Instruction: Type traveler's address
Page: traveler
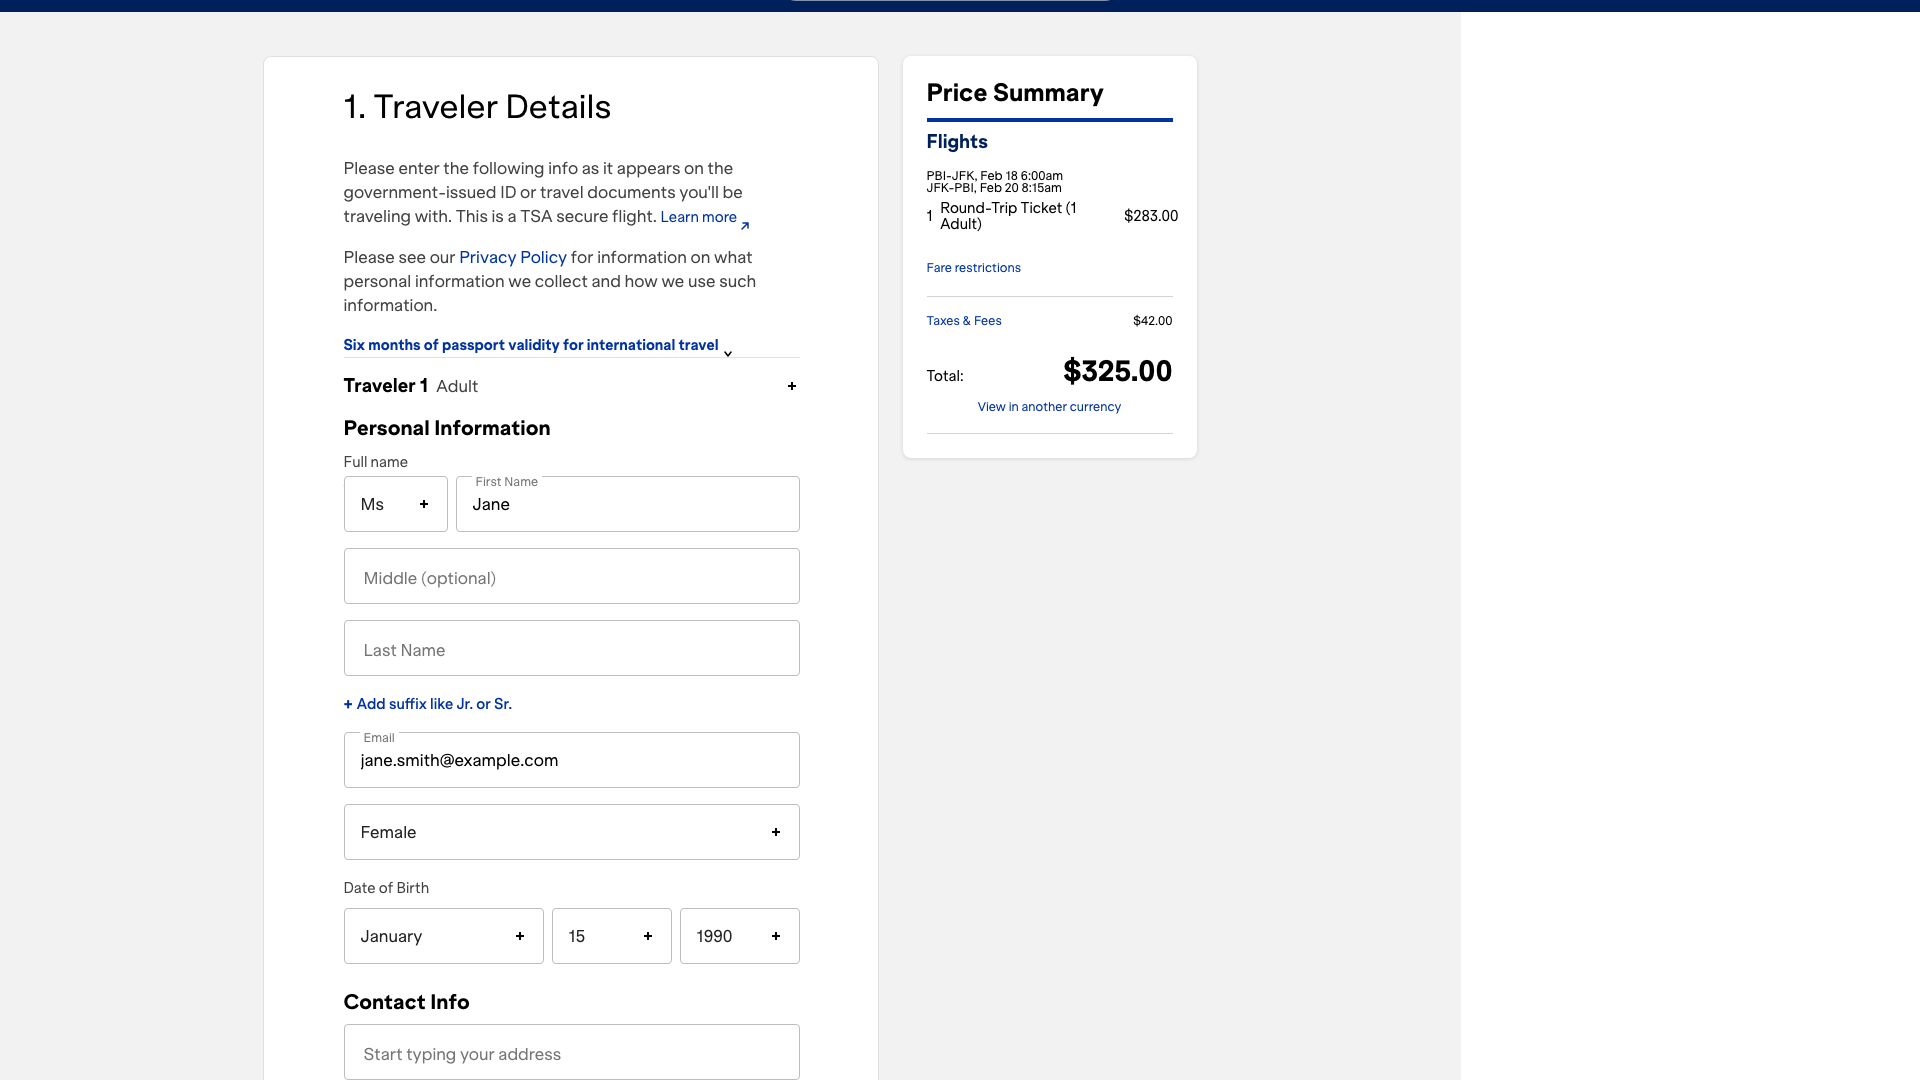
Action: type